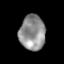
Tissue: skin
Cell type: Epithelial cells
Senescence score: 0.1912
Nuclear area (px): 878
Mean DAPI intensity: 144.564